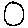
Label: circle